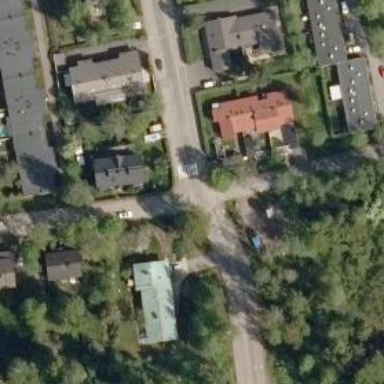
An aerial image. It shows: Road with "give way" sign.